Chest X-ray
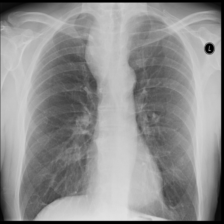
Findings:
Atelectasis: negative
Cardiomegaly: negative
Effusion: negative
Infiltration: positive
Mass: positive
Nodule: negative
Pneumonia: negative
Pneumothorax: negative
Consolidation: negative
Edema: negative
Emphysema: negative
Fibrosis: negative
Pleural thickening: negative
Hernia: negative